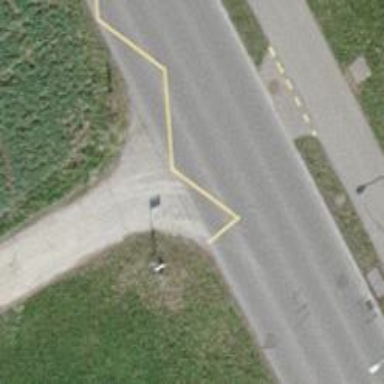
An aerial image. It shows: Bus stop with stop position for public transport.